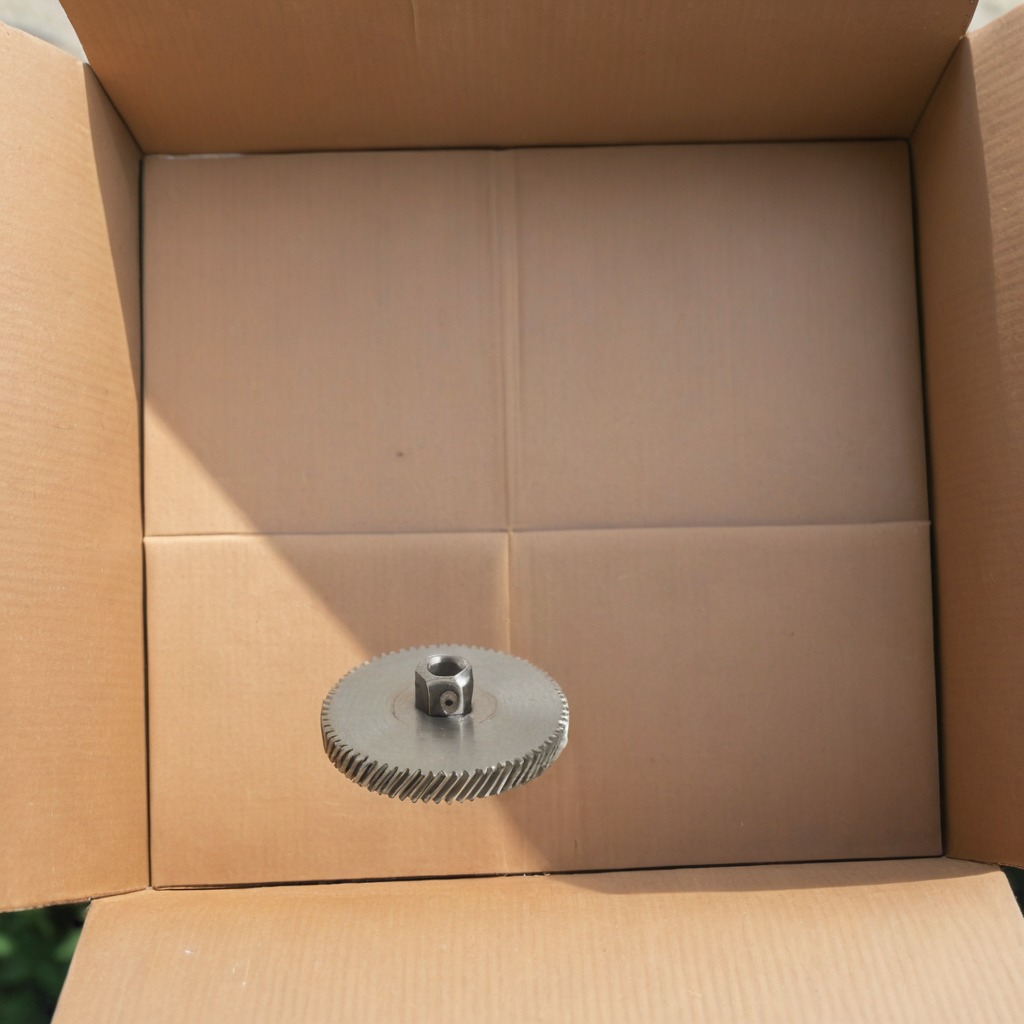
A steel gear with teeth is lying on the cardboard box surface in an outdoor workshop during daytime bright natural light soft shadows slightly creased but